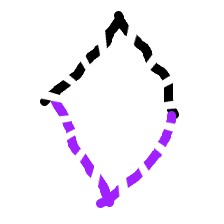
Shape: rhombus